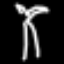
Label: palm tree